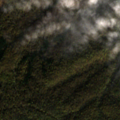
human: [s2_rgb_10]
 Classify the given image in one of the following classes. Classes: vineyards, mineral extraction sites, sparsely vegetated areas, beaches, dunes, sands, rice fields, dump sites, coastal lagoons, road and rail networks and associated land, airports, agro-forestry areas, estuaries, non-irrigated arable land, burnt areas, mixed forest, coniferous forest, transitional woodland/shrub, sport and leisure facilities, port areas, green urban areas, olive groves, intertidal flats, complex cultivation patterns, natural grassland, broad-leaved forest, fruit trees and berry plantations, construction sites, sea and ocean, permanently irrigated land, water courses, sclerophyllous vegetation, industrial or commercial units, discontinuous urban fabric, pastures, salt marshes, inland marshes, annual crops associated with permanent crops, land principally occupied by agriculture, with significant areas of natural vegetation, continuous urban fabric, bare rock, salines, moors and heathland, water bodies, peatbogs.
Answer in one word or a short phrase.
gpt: broad-leaved forest, mixed forest